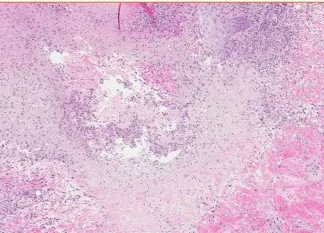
Punch biopsy of lesion following intralesional-IL-2 and BCG. Surrounding granulomatous reaction (low power).
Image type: pathology (h&e)